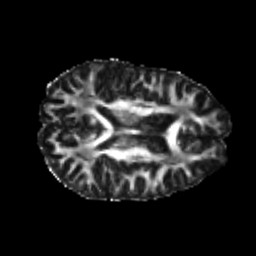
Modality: FA
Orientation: axial
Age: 21
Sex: male
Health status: healthy
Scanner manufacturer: philips
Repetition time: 7.389 s
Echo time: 0.08599 s